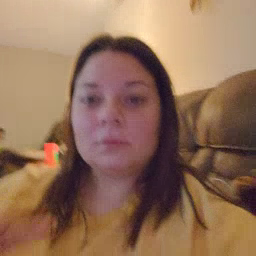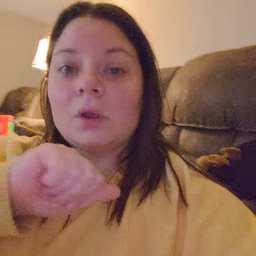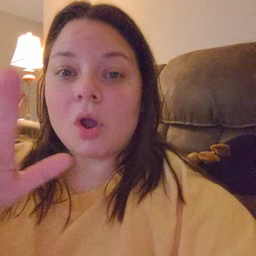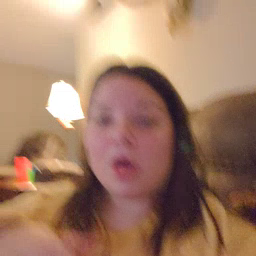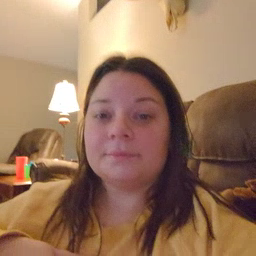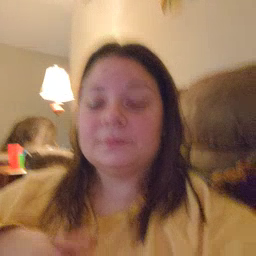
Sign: all